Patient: sex F, age 31
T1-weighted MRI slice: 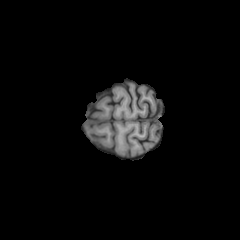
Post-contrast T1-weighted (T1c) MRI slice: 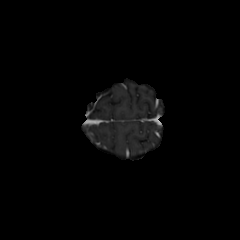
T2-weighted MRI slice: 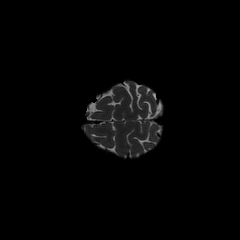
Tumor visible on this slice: no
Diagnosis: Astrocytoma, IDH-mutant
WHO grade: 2